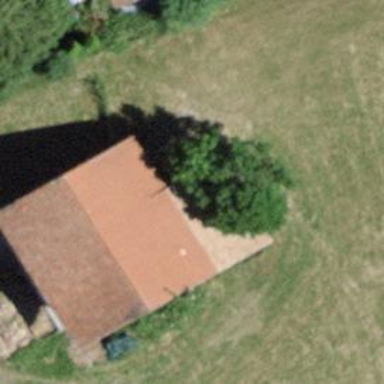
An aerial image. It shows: Rural barn.